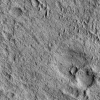
Atmospheric dust classification: not_dusty